Question: I am recently trying to voxelize 3D polygon meshes with fixed function opengl.
'''
void VoxelizeWithOpenGL(const Mesh &in, uint32_t width, uint32_t height,
uint32_t depth, uint8_t *out)
{
GLuint texture_id, fbo_id;
glGenTextures(1, &texture_id);
glEnable(GL_TEXTURE_3D);
glBindTexture(GL_TEXTURE_3D, texture_id);
glTexParameteri(GL_TEXTURE_3D, GL_TEXTURE_MIN_FILTER, GL_LINEAR);
glTexParameteri(GL_TEXTURE_3D, GL_TEXTURE_MAG_FILTER, GL_LINEAR);
glTexImage3D(GL_TEXTURE_3D, 0, GL_RGB8, width, height, depth, 0, GL_RGB,
GL_UNSIGNED_BYTE, (void *)0);
glGenFramebuffers(1, &fbo_id);
glBindFramebuffer(GL_DRAW_FRAMEBUFFER, fbo_id);
glFramebufferTexture3D(GL_DRAW_FRAMEBUFFER, GL_COLOR_ATTACHMENT0, GL_TEXTURE_3D, texture_id, 0, 0);
GLenum drawBuffers[] = { GL_COLOR_ATTACHMENT0 };
glDrawBuffers( 1, drawBuffers );
GLenum status = glCheckFramebufferStatus(GL_DRAW_FRAMEBUFFER);
if (status != GL_FRAMEBUFFER_COMPLETE)
throw std::runtime_error("Cannot create 3D framebuffer.");
glViewport(0, 0, width, height);
const AABB &aabb = FindAABB(in);
const glm::mat4 &proj = glm::ortho(aabb.min_x, aabb.max_x, aabb.min_y, aabb.max_y,
aabb.min_z, aabb.max_z);
glMatrixMode(GL_PROJECTION);
glLoadMatrixf(glm::value_ptr(proj));
glMatrixMode(GL_MODELVIEW);
glLoadIdentity();
//glClearColor(1.0f, 1.0f, 1.0f, 1.0f);
glClear(GL_COLOR_BUFFER_BIT);
/*glBegin(GL_TRIANGLES);
for(const Face &c: in.faces)
{
const glm::vec3 &o=c.o.pos;
const glm::vec3 &a=c.a.pos;
const glm::vec3 &b=c.b.pos;
glVertex3fv(glm::value_ptr(o));
glVertex3fv(glm::value_ptr(a));
glVertex3fv(glm::value_ptr(b));
}
glEnd();*/
//Read from GPU to RAM
glBindTexture(GL_TEXTURE_3D, texture_id);
glGetTexImage(GL_TEXTURE_3D, 0, GL_RGB, GL_UNSIGNED_BYTE, out);
glBindFramebuffer(GL_DRAW_FRAMEBUFFER, 0);
glDeleteFramebuffers(1, &fbo_id);
glDeleteTextures(1, &texture_id);
}
'''
I am pretty sure FindAABB and mesh loader is correct, however it keeps giving me weird result, even if I comment the drawing part.(please ignore the random cube color)

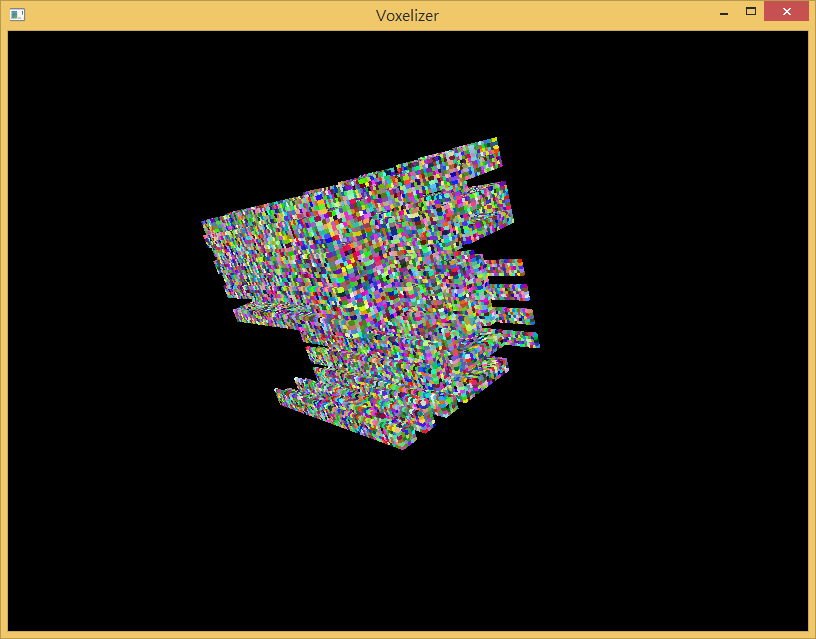
Answer: What you are trying to do there, it doesn't work like that. When you bind a 3D texture as a FBO's color attachment, you're actually binding only a single layer of the texture. For this to work you also have to "cut away" all the parts of your mesh outside a certain depth span along that layer. However triangulated meshes are not solid, they're just an outline. so this does not really work by applying clip planes. You'll have to "solidify" your mesh. And that is easier done without OpenGL, by putting the mesh data into a spatial subdivision structure (like an octree). The mesh has to be orientable; if this constraint is met, then you can read out the voxels from the spatial subdivision structure directly.
If you really insist to do this using an image based method using OpenGL, the result of clipping your mesh by two clip planes will be a set of outlines; you can then apply a flood fill to "solidify" them, which is then what goes into a 3D texture.